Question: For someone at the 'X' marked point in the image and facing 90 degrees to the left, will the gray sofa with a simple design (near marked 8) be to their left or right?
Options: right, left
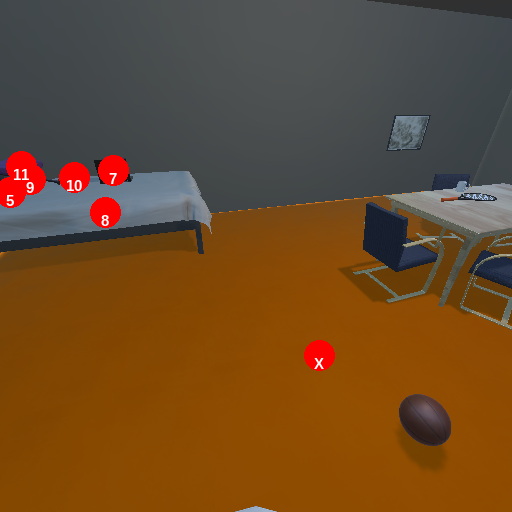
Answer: right